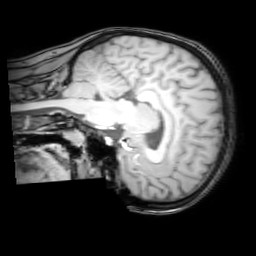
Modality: T1w
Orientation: sagittal
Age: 28
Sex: female
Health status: healthy
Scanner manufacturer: philips
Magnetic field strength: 3 T
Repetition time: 0.012 s
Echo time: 0.0037 s